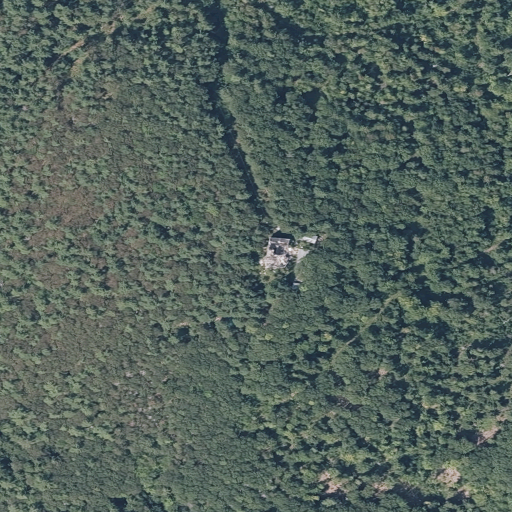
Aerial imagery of mountain in Maine named Sabattus Mountain containing mixed forest, evergreen forest, deciduous forest, medium intensity development, and low intensity development